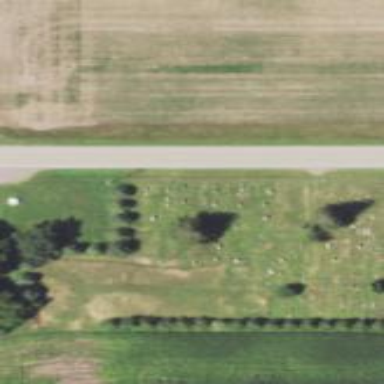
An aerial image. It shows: Cemetery.